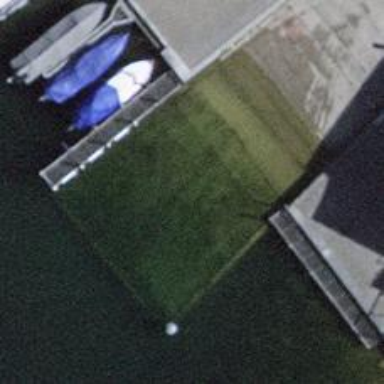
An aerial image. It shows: Slipway on leisure land.